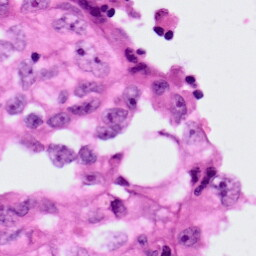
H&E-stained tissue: Lung